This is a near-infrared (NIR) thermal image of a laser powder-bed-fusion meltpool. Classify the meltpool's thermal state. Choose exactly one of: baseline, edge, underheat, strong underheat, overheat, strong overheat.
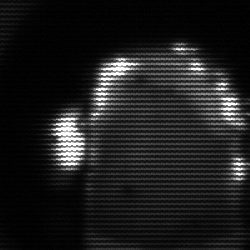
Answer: baseline